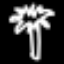
Label: palm tree